Question: I'm using Harvest's "chosen" plugin, and it's working fine until the browser window increases too far in width-- then for some reason it calculates that left should be -9000 and renders off screen.
Furthermore, I can no longer get it to close by clicking outside of the dropdown area.
Screenshot below-- what can be seen of the dropdown is circled in red. Has anyone else run into this problem?

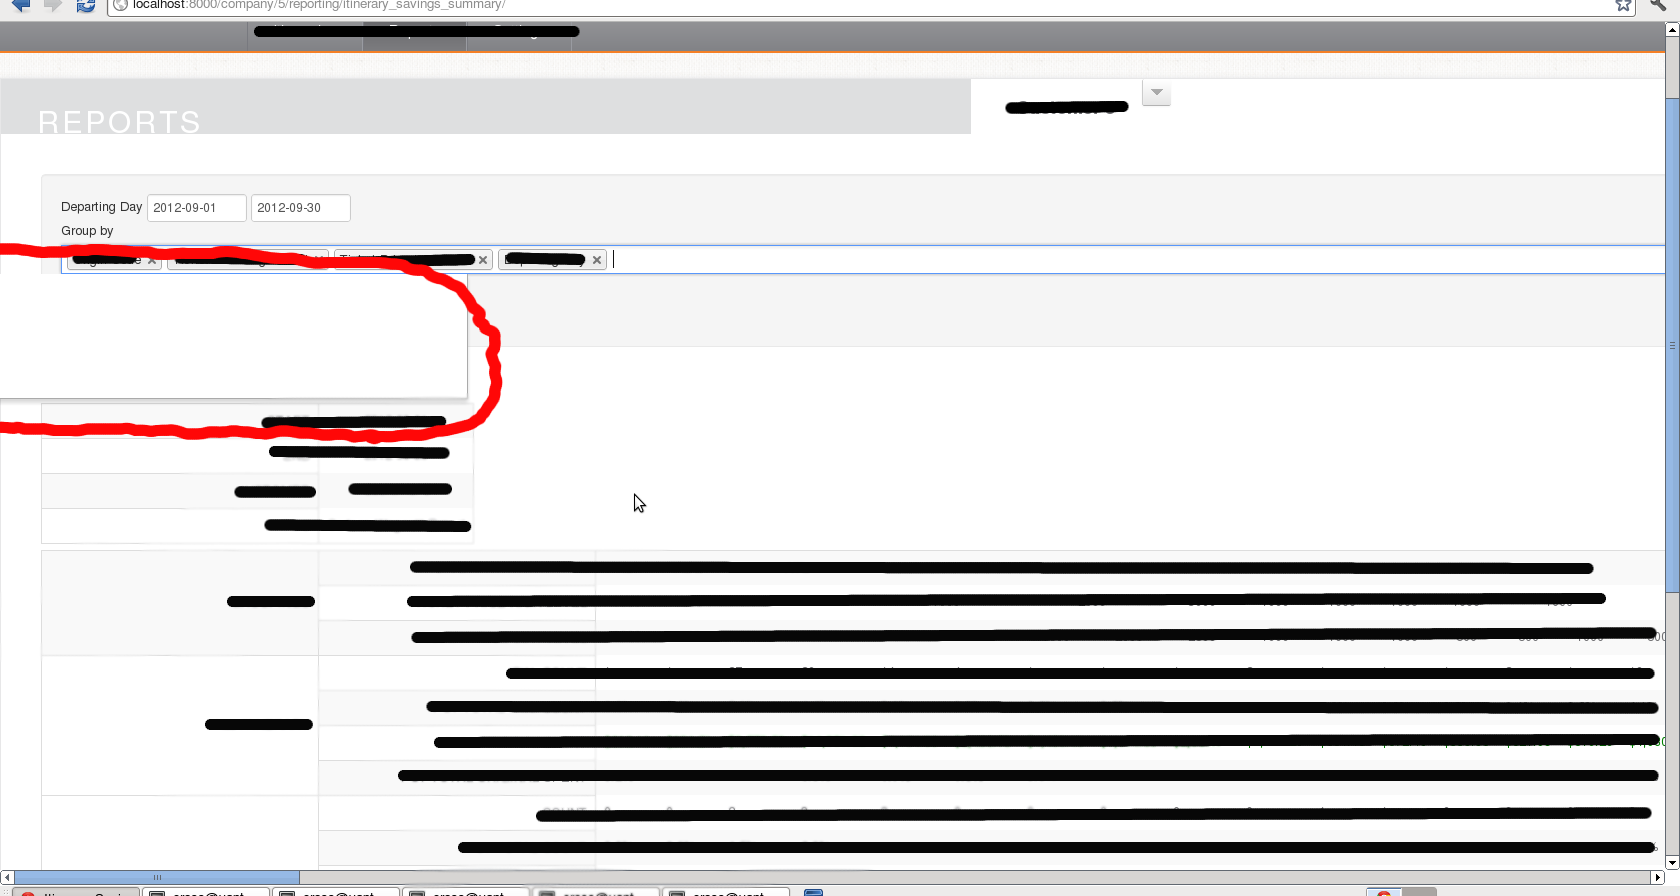
Answer: I just realized what's going on.
When you're outside of the input/dropdown, the dropdown is still rendered, but .
My browser width is currently about 9400 px.
Still don't actually know why it's not closing, though.
EDIT: edited the src to use show/hide instead of left and it works now....